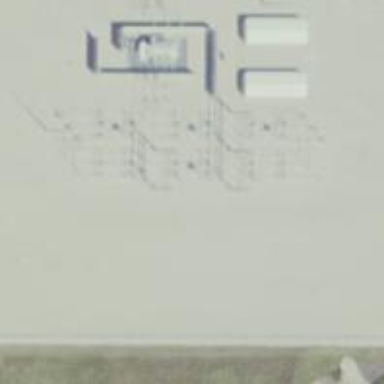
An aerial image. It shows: Switch used for power control.